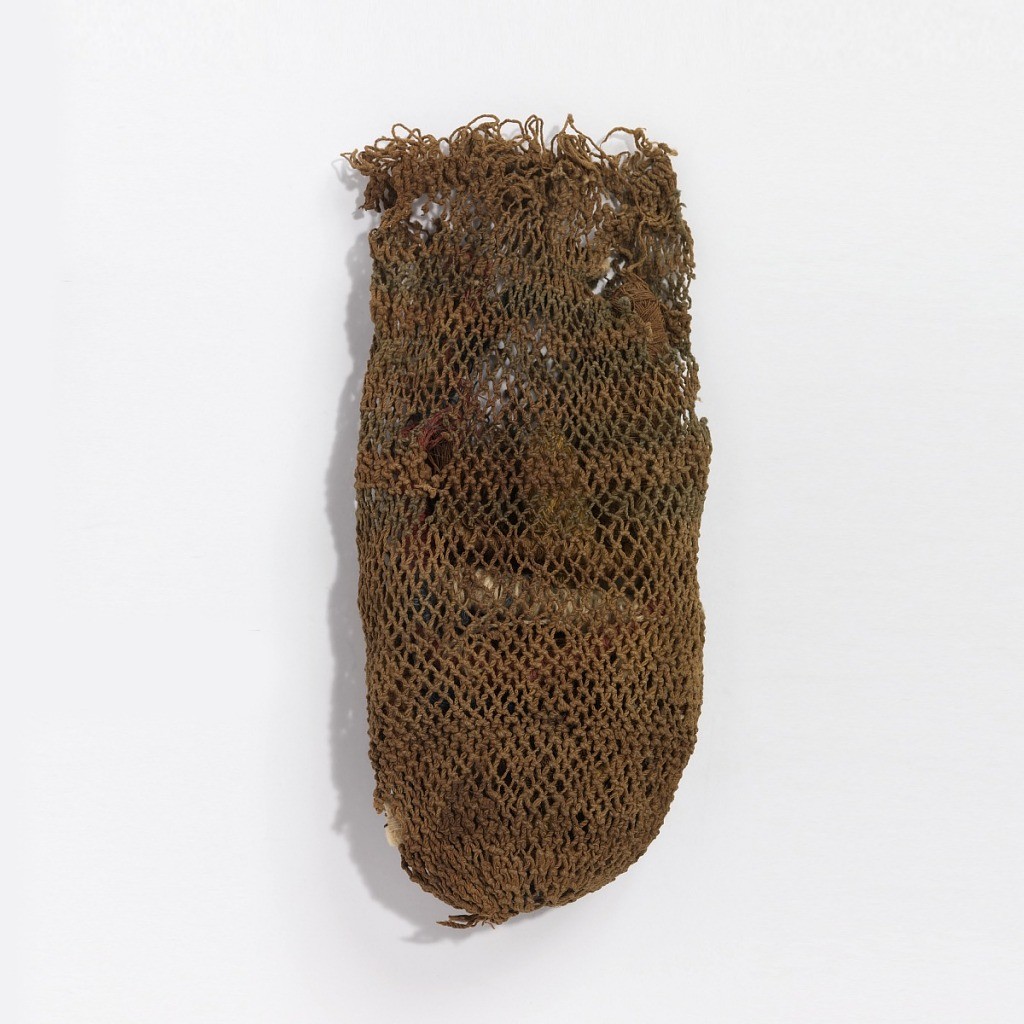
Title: Bag
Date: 1100–1420
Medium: cotton, wool Technique: knotted net
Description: Small bag of open knotted net in cotton, filled with skeins of colored wools for weaving.